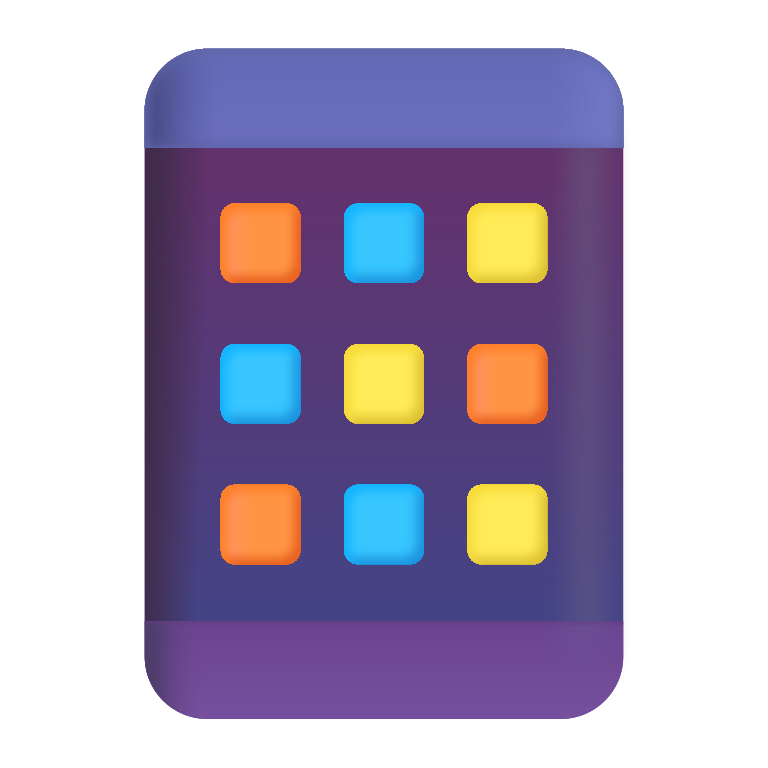
mobile phone color